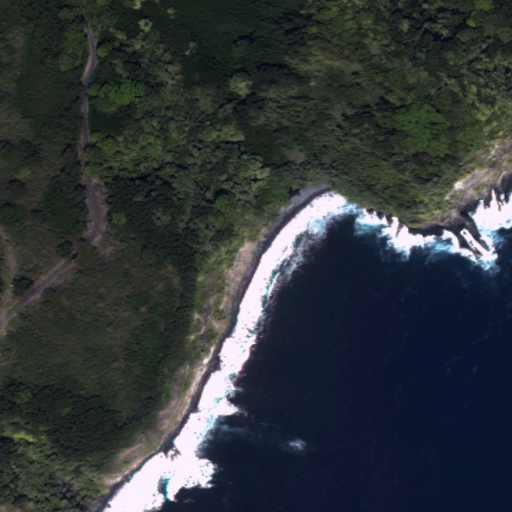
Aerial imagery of beach in Hawaii named Pepeiaolepo Beach containing only unknown